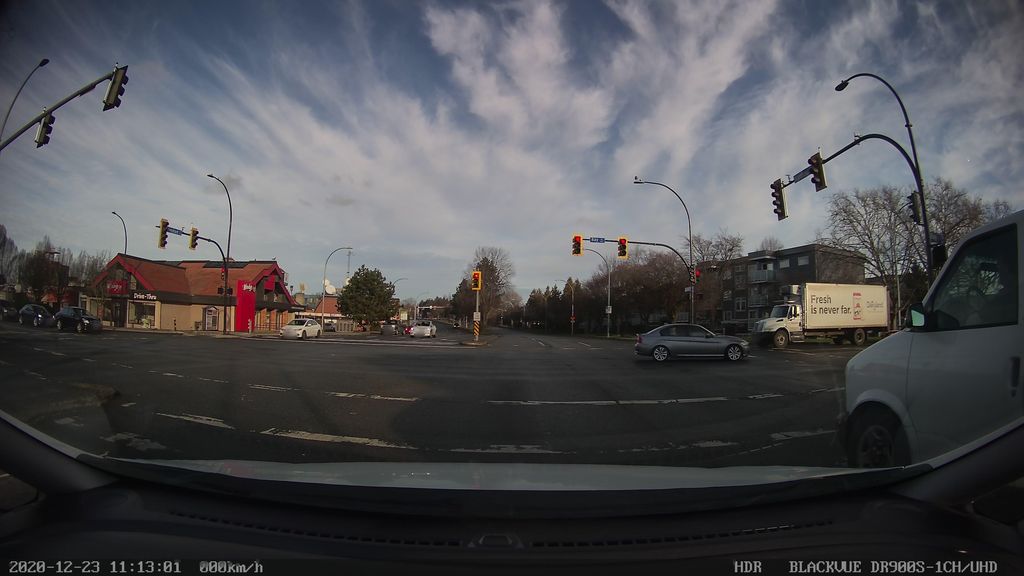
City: victoria